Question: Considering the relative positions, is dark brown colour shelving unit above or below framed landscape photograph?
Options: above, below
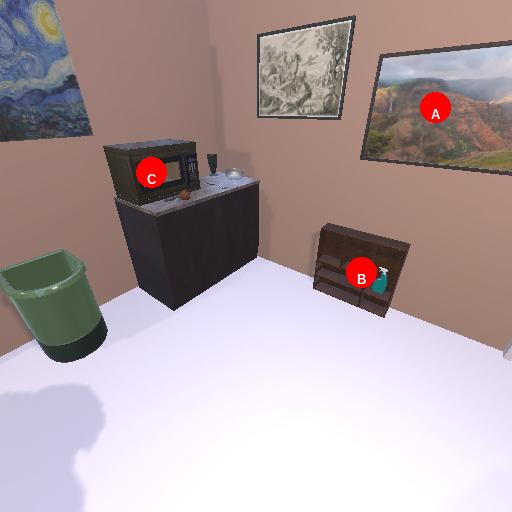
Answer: above